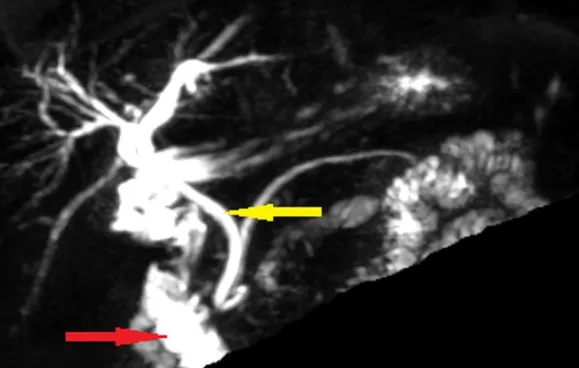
MRCP showing opacification of the entire biliary tract (CBD: yellow arrow) and duodenal framework (red arrow) without visualization of the cystic duct or gallbladder.
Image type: radiology (mri)